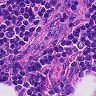
Metastatic tissue present: no